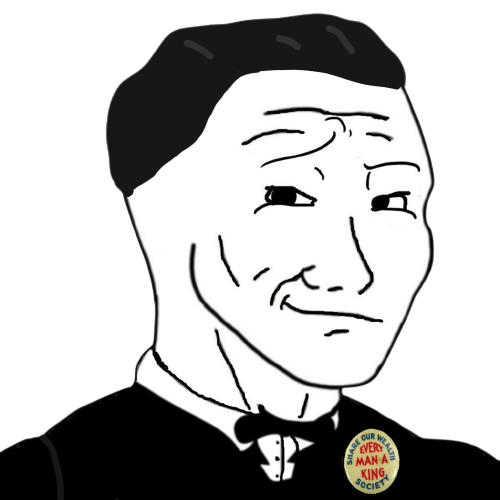
Label: 5_Smugjak